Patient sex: F
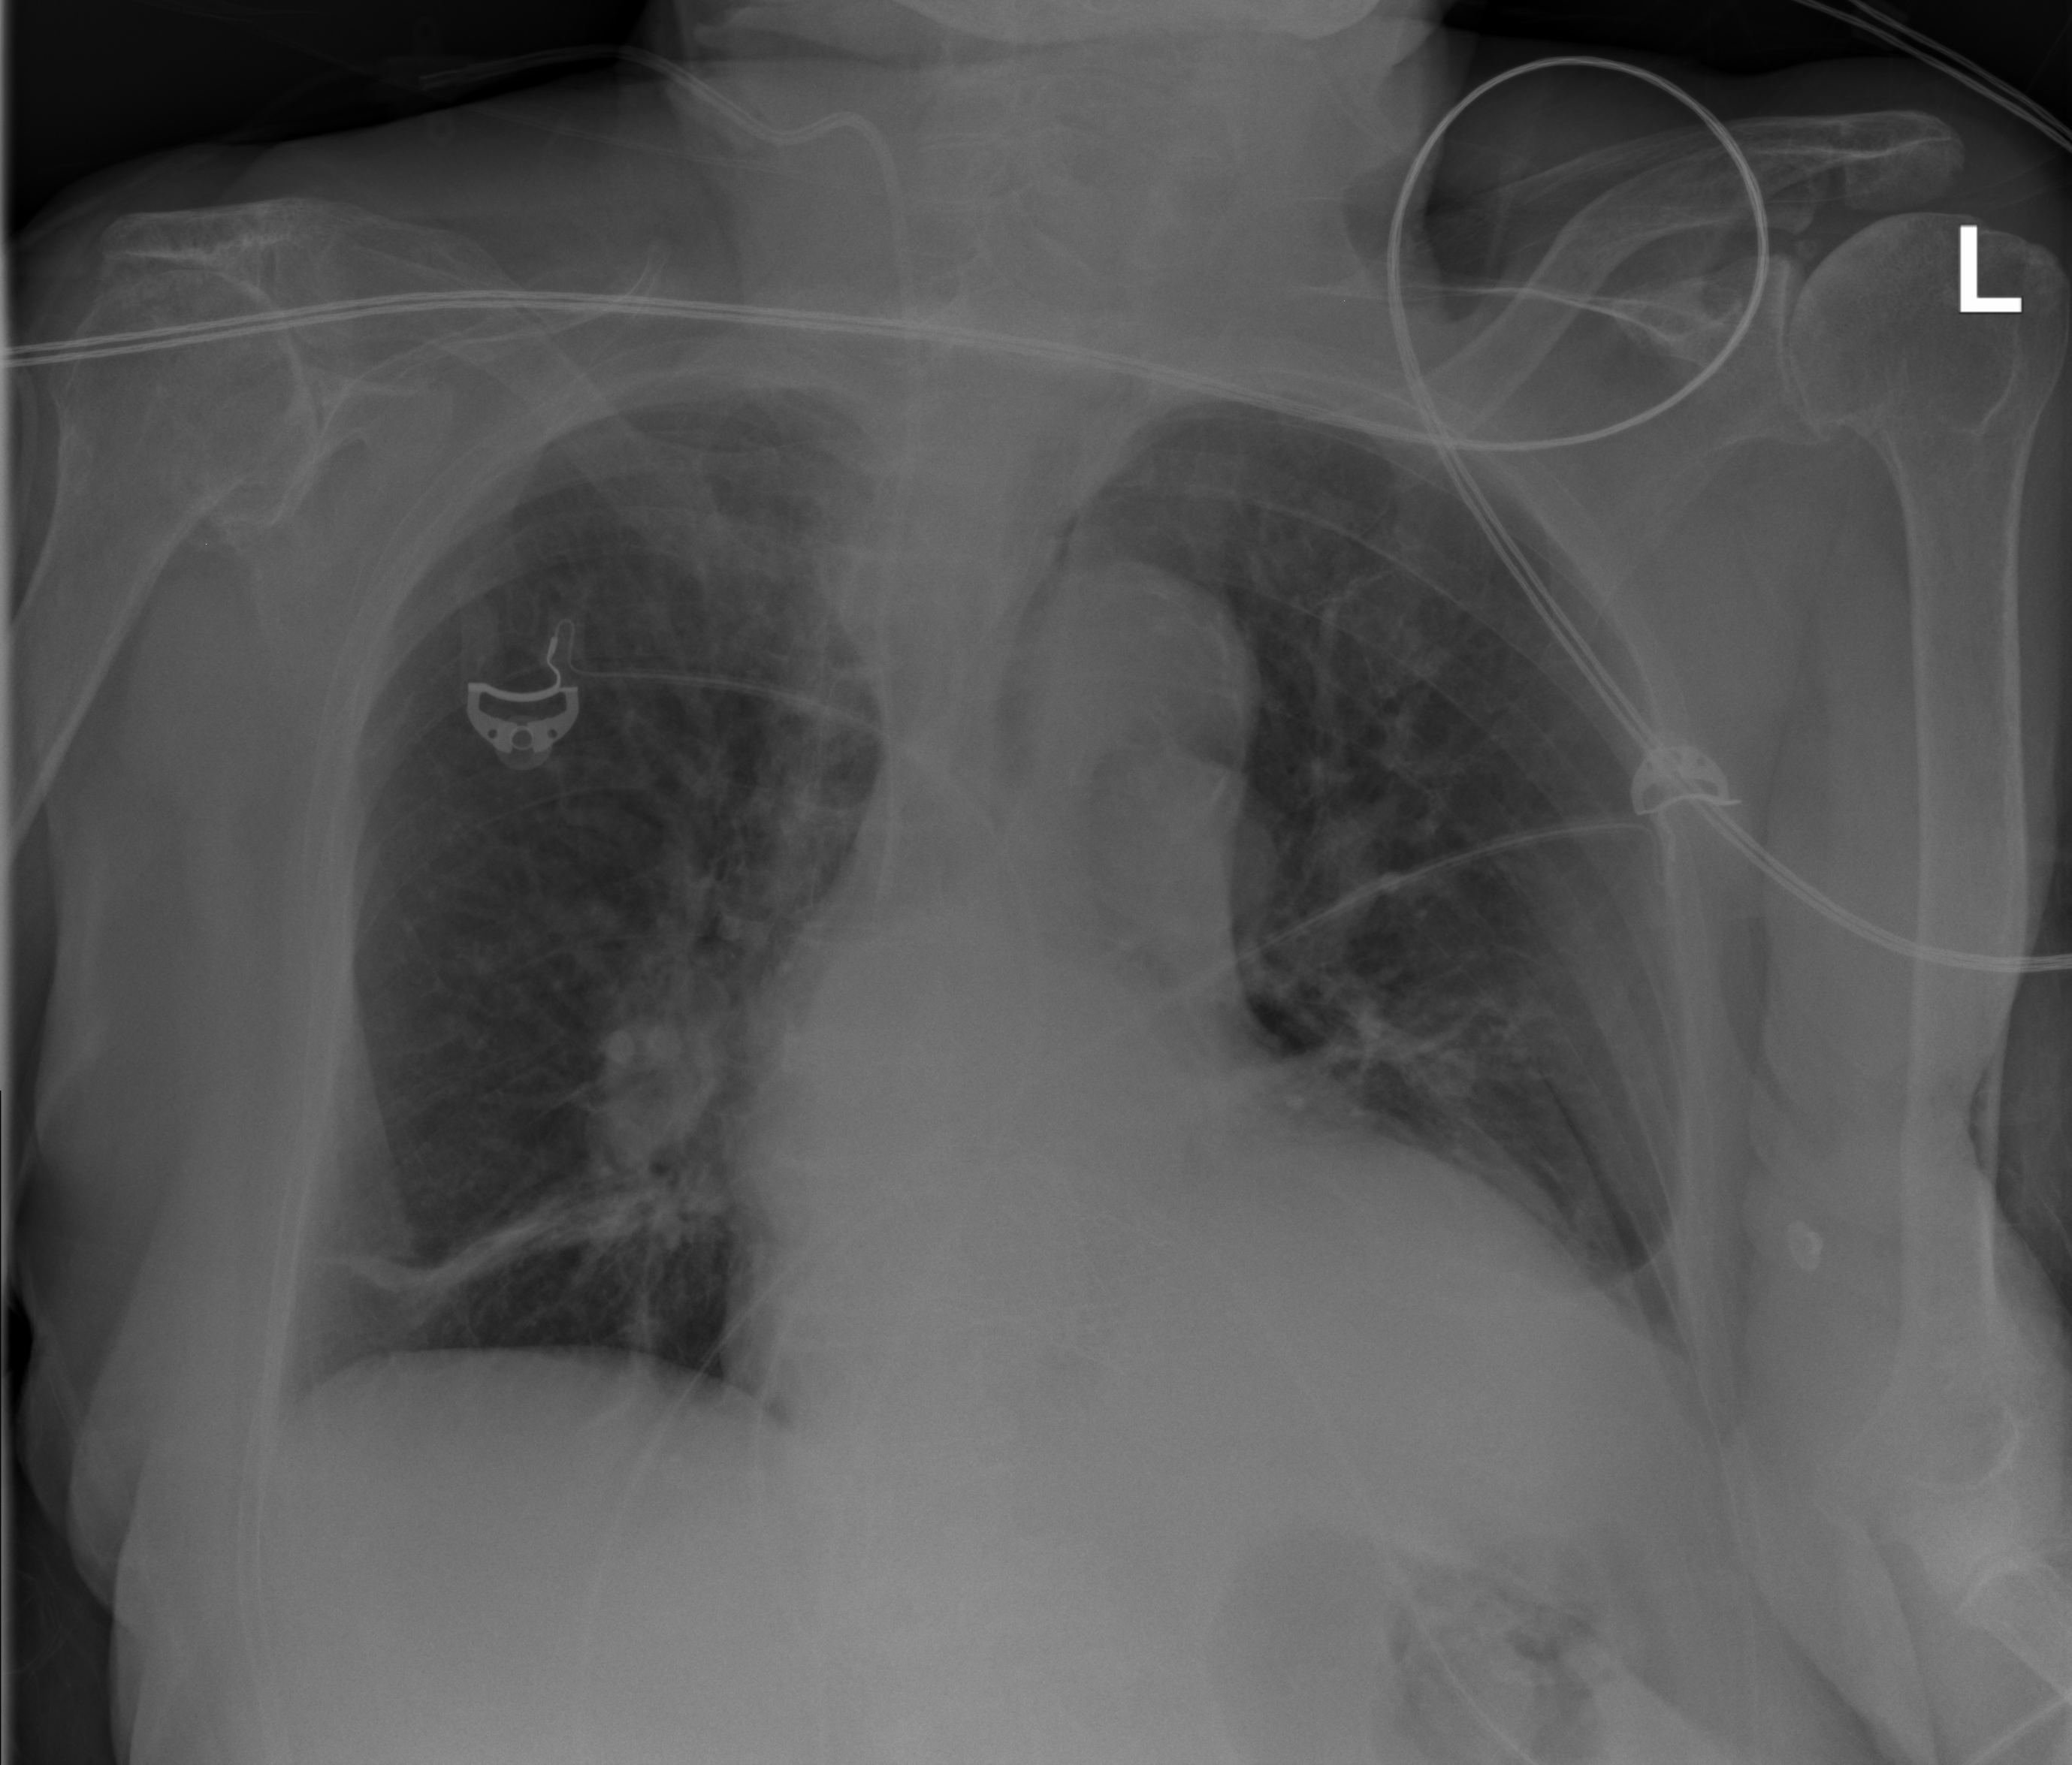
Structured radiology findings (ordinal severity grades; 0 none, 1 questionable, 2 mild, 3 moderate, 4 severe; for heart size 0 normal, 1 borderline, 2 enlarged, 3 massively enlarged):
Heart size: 1
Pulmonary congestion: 0
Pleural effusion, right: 0
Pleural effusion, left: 2
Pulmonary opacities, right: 0
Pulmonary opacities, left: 0
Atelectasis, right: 2
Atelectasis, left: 2